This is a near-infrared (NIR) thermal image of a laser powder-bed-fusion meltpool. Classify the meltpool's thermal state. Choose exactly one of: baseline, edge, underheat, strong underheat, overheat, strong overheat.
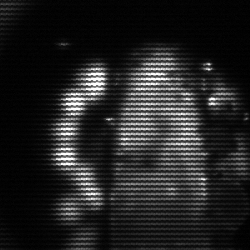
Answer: strong underheat